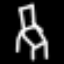
Label: chair